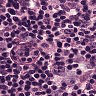
Metastatic tissue present: no